Interaction volume radius: 5 \u00c5
Interaction volume height: 20 \u00c5
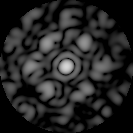
Disorder parameter: 0.6007